Interaction volume radius: 5 \u00c5
Interaction volume height: 20 \u00c5
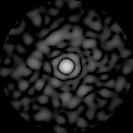
Disorder parameter: 0.8402